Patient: sex M, age 62
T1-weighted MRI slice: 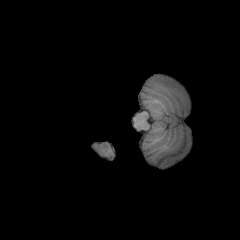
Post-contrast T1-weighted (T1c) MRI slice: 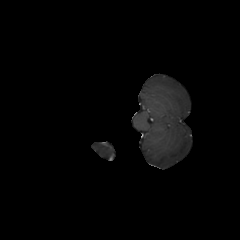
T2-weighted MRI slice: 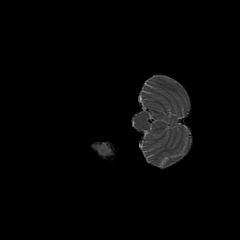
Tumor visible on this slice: no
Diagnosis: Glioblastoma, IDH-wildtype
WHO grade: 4